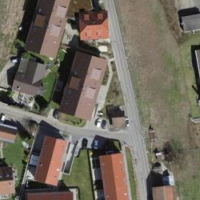
EUNIS habitat code: 54
Species observed at this site:
Filipendula ulmaria